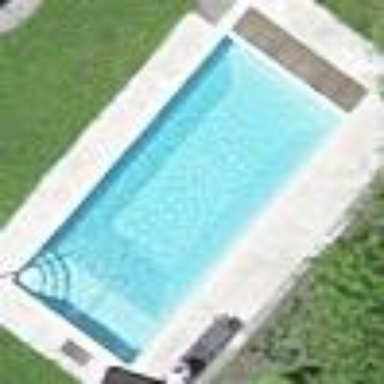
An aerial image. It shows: Swimming pool located in leisure land.